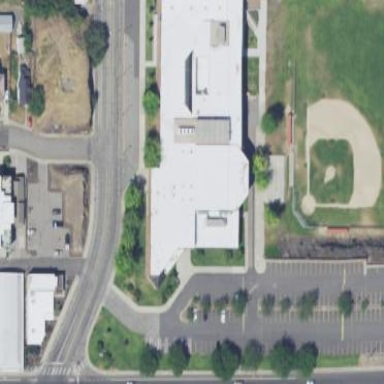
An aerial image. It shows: School building.